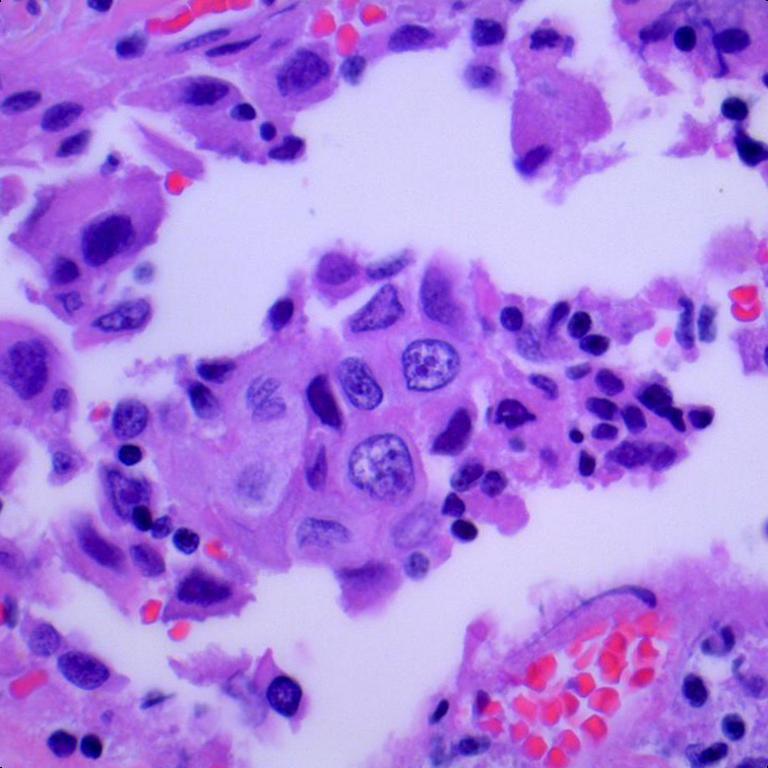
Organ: lung
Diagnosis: adenocarcinomas